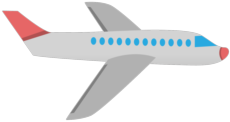
plane